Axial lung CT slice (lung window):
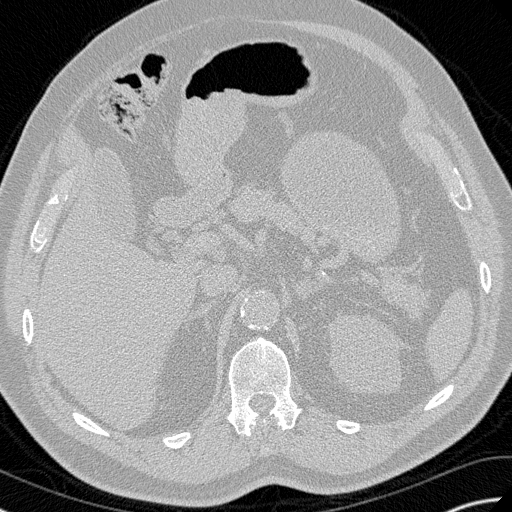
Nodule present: no